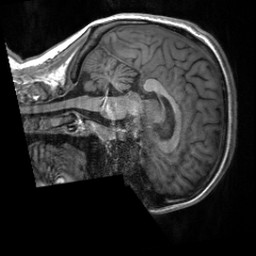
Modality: T1w
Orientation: sagittal
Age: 21
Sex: female
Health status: healthy
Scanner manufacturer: siemens
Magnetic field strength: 3 T
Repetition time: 2 s
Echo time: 0.00232 s